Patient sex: M
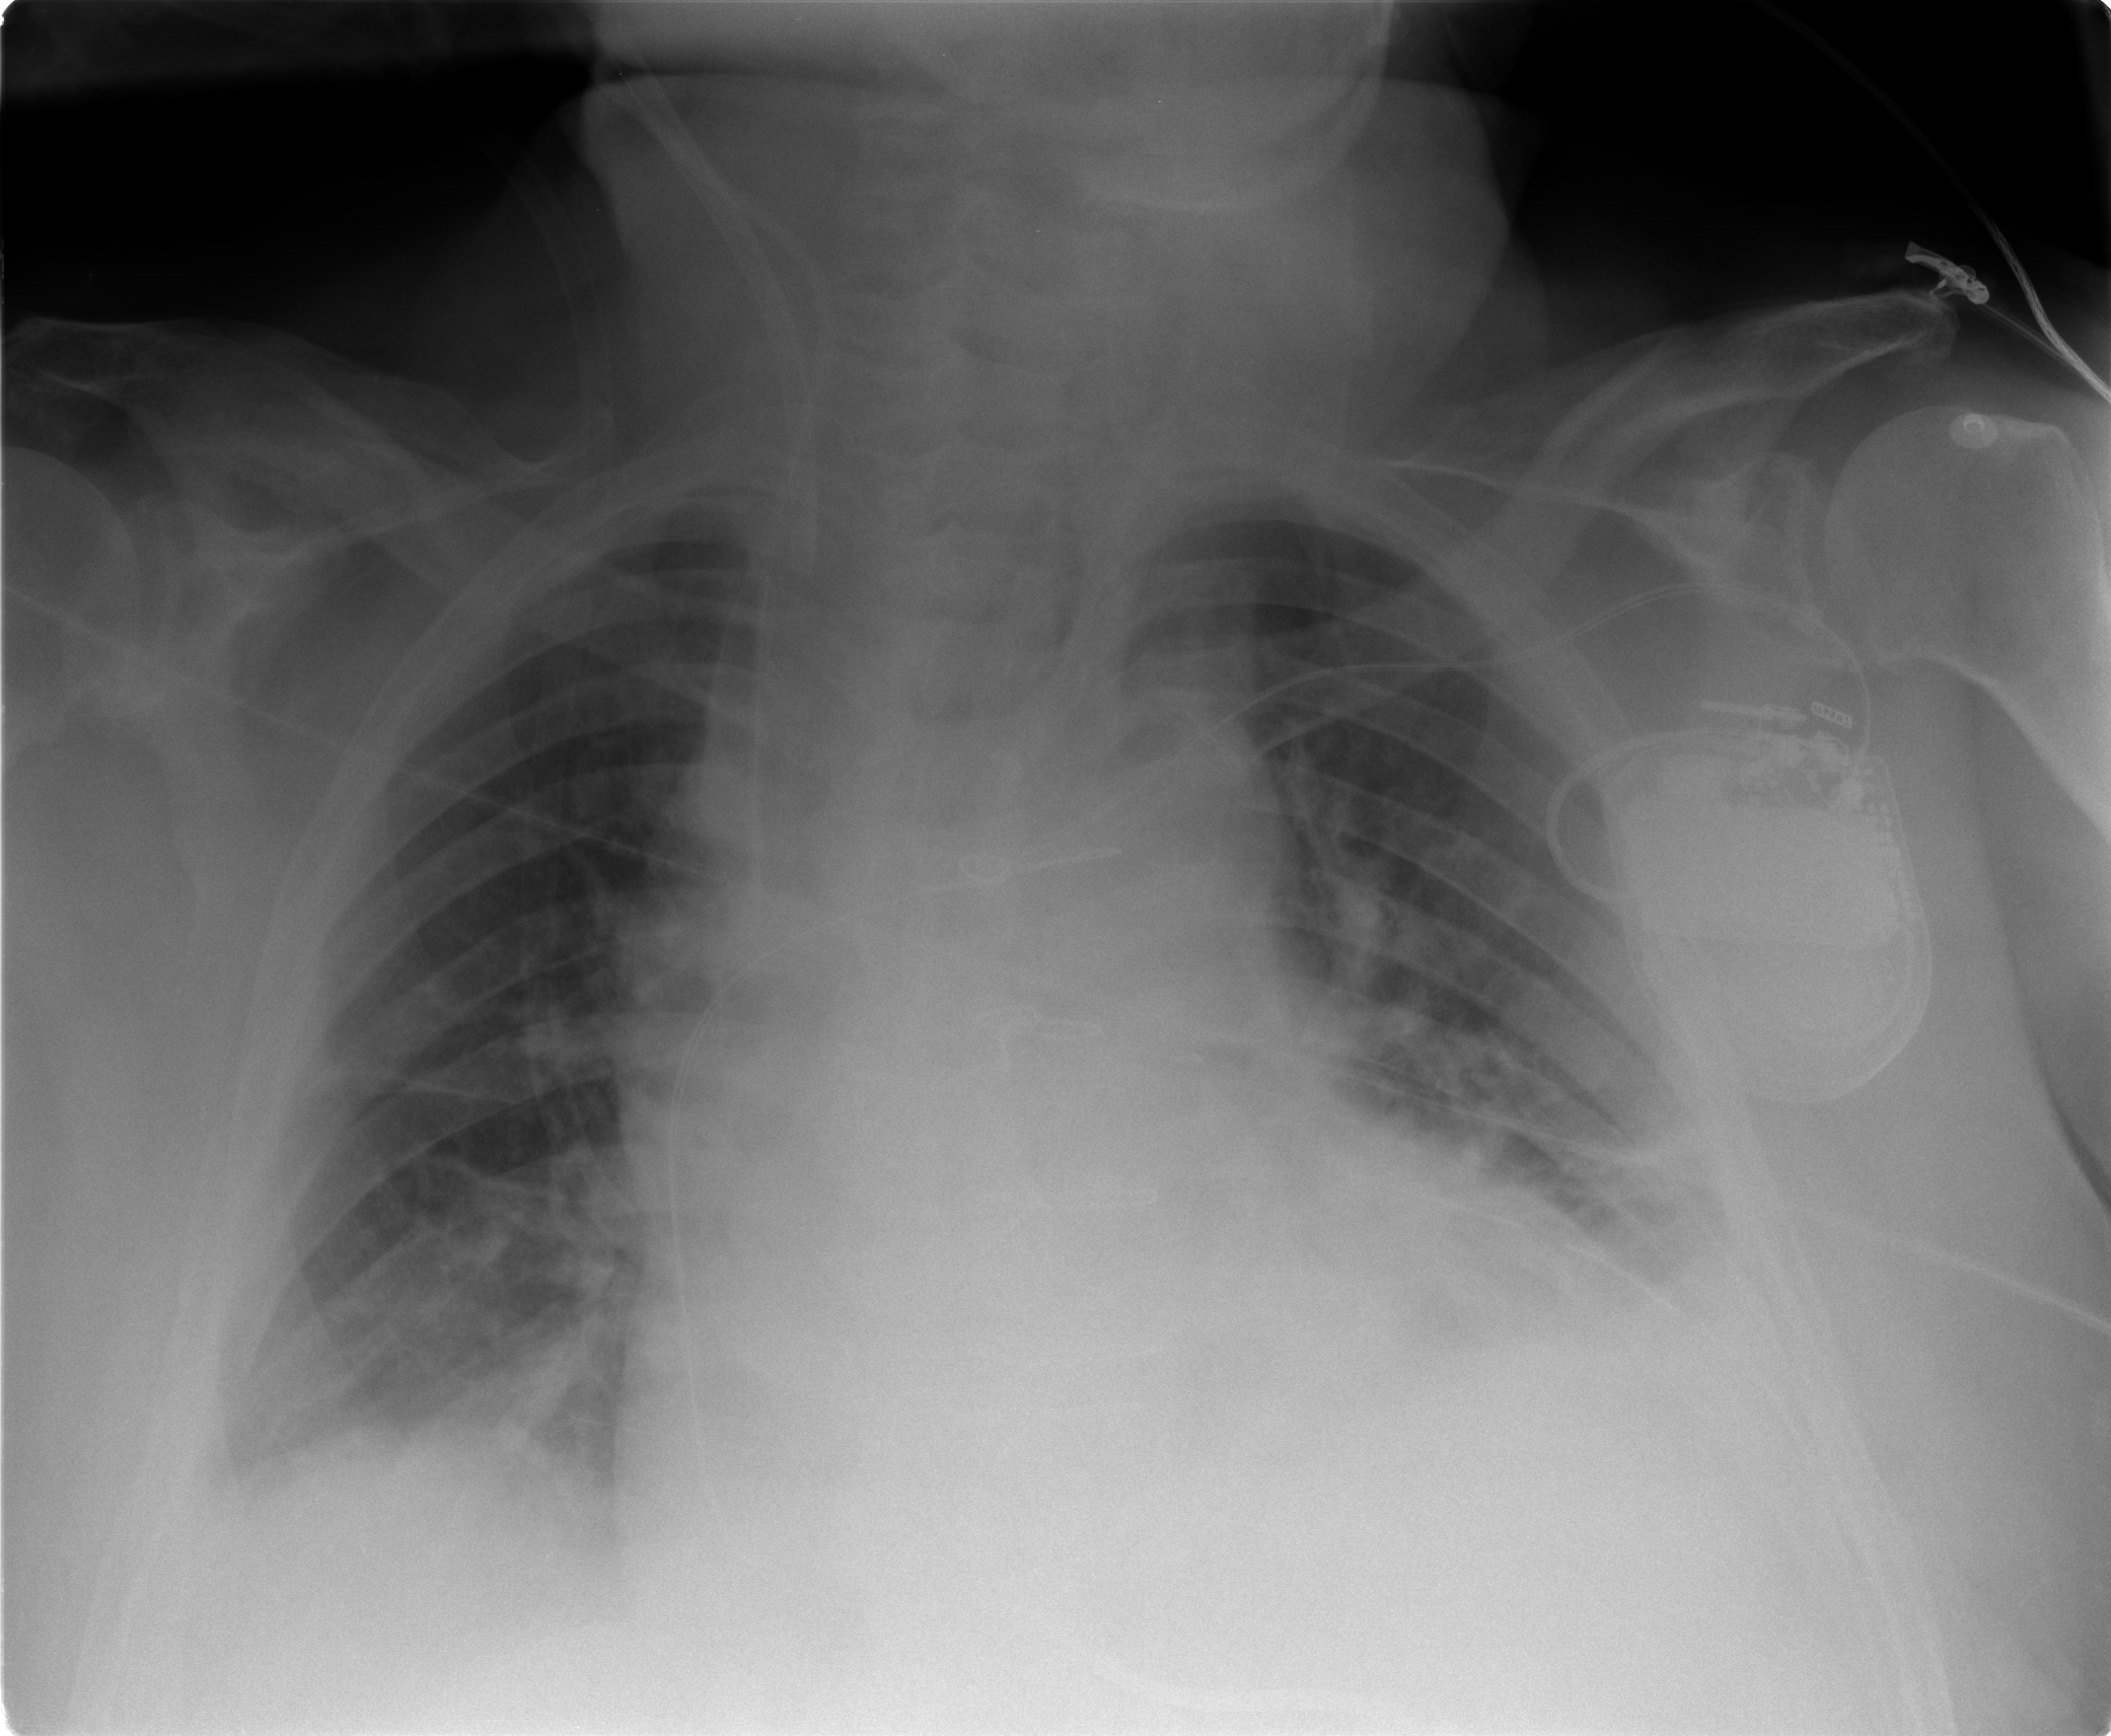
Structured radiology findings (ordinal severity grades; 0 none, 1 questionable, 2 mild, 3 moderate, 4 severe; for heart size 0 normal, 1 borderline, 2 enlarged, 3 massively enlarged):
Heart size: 2
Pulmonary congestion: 2
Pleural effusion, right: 1
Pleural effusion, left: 2
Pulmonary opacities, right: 0
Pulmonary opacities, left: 1
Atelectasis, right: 2
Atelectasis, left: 2